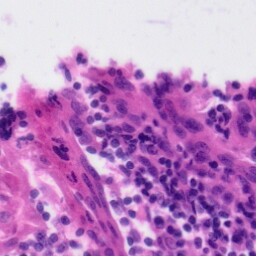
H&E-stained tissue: Tonsil